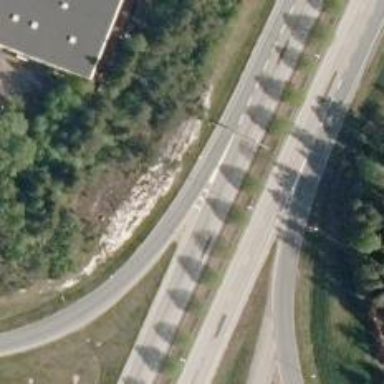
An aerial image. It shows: Asphalt trunk link road.